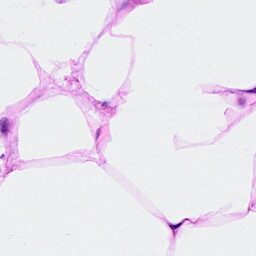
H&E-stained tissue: Breast